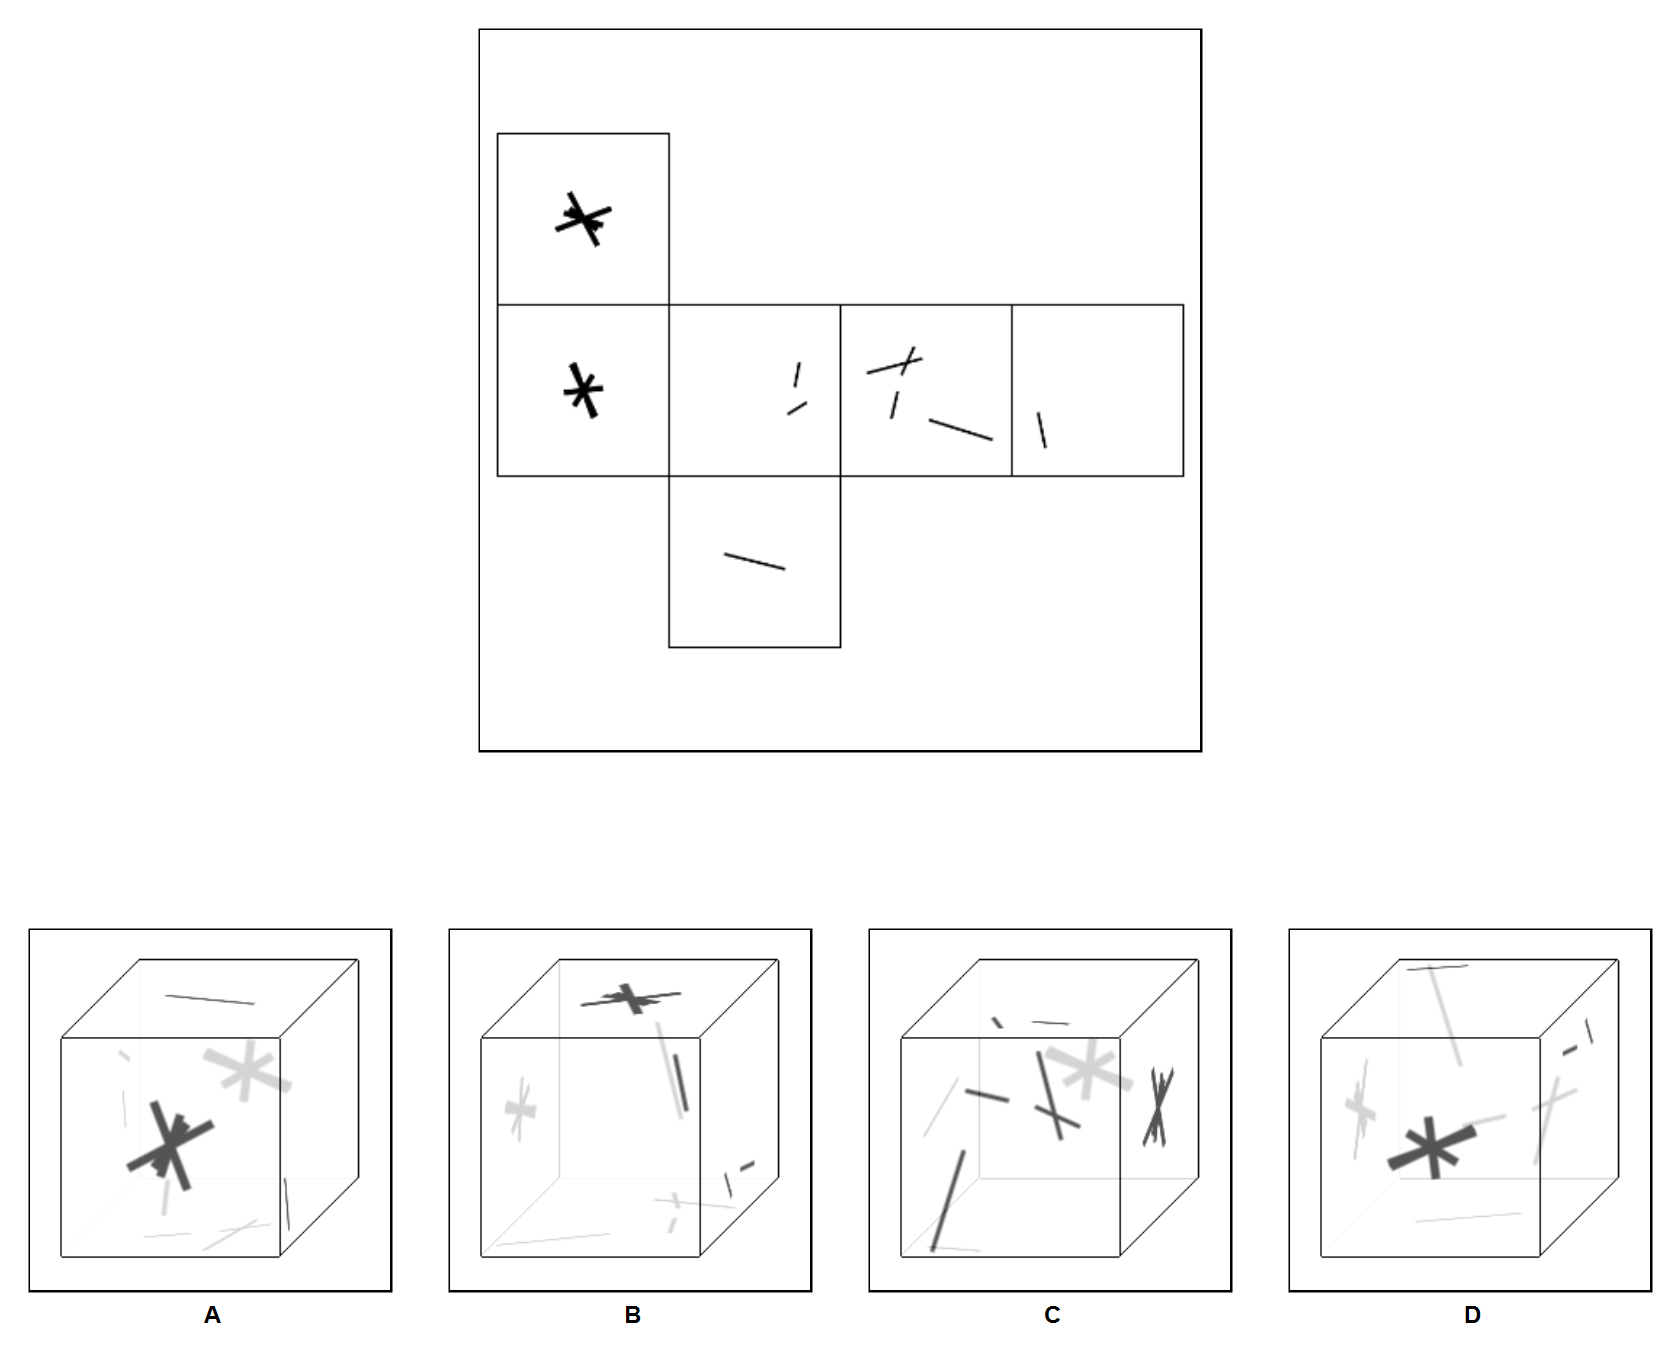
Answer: C